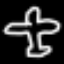
Label: airplane